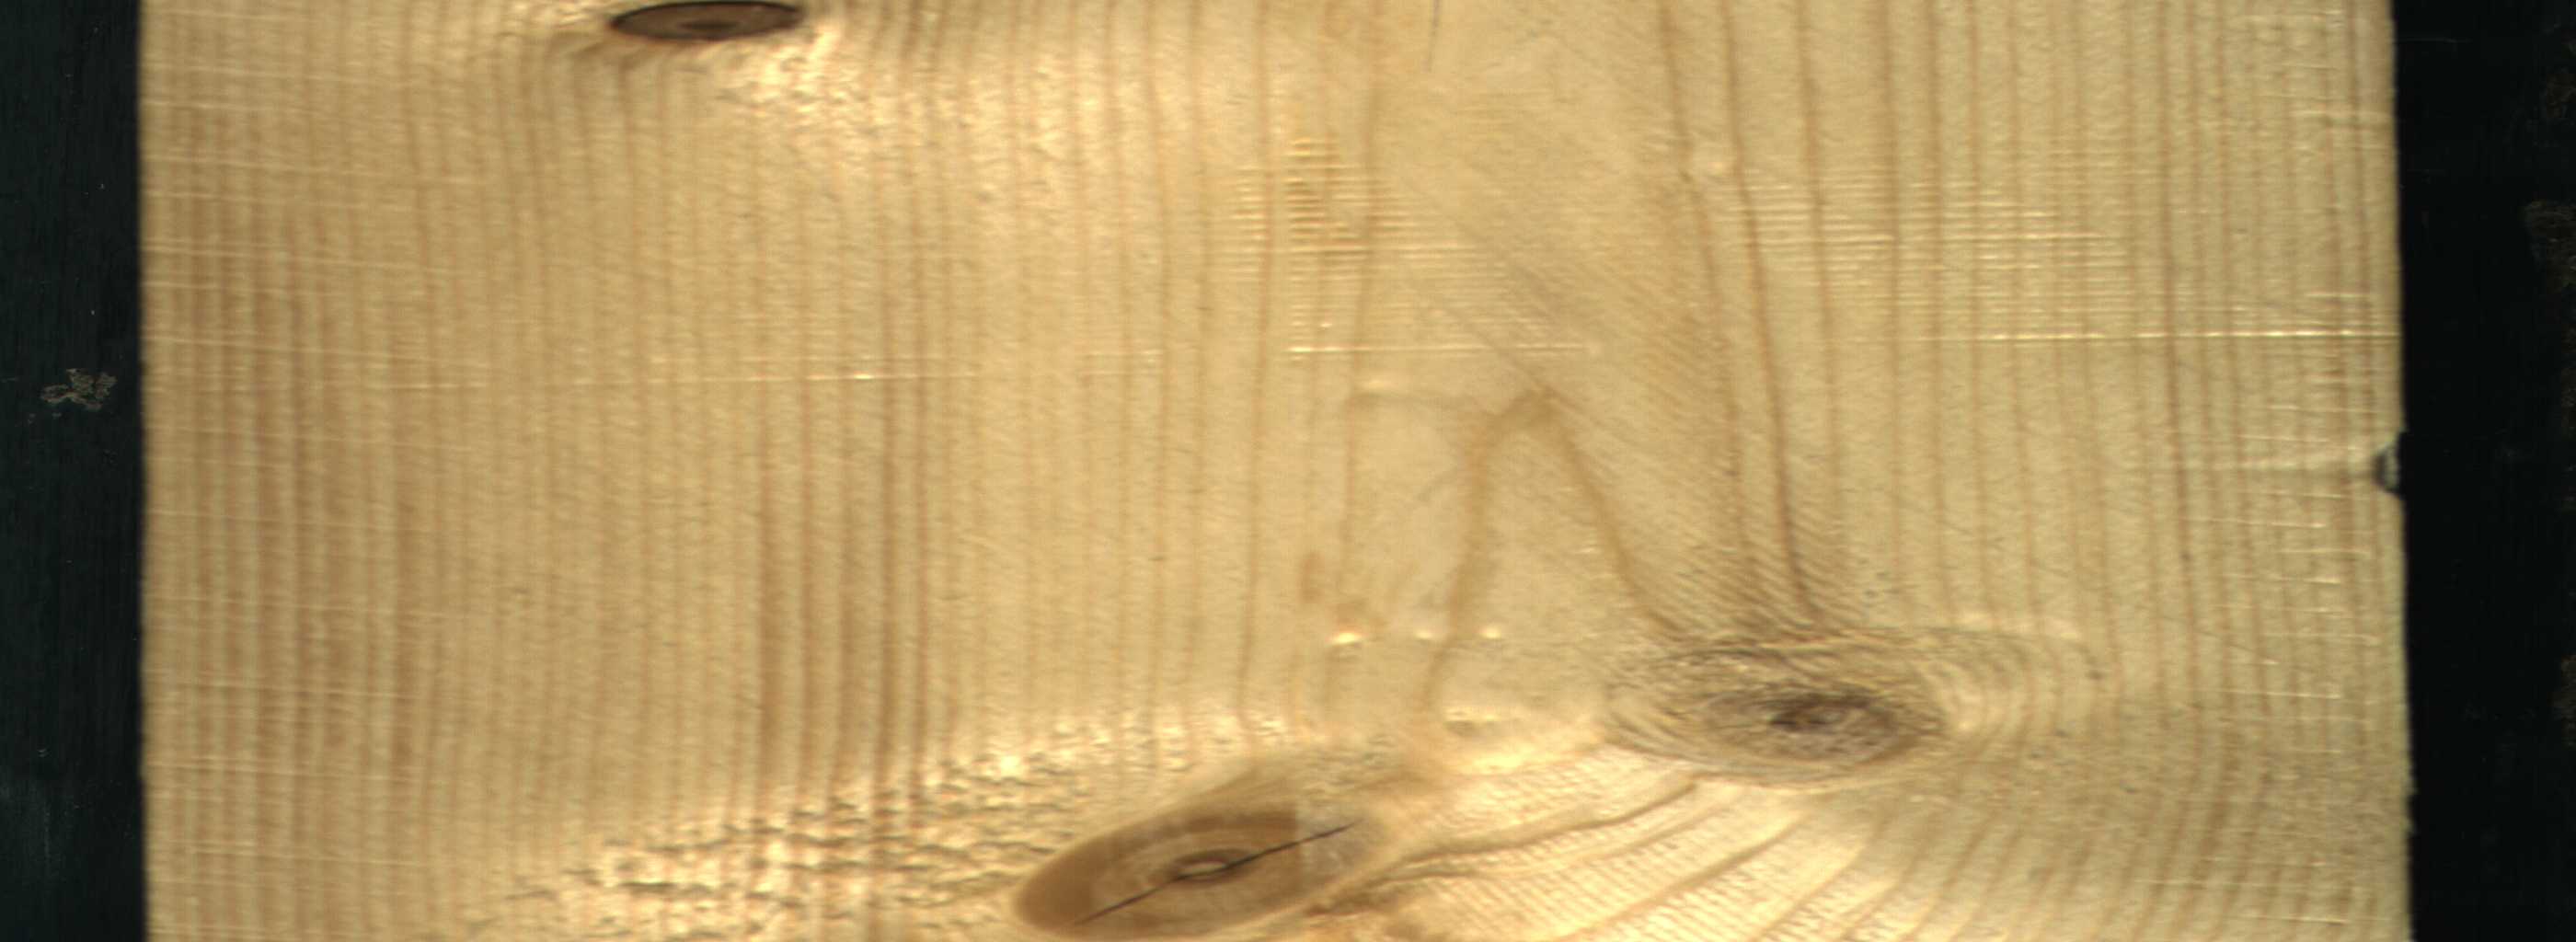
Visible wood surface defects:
knot_with_crack
Dead_Knot
Live_Knot